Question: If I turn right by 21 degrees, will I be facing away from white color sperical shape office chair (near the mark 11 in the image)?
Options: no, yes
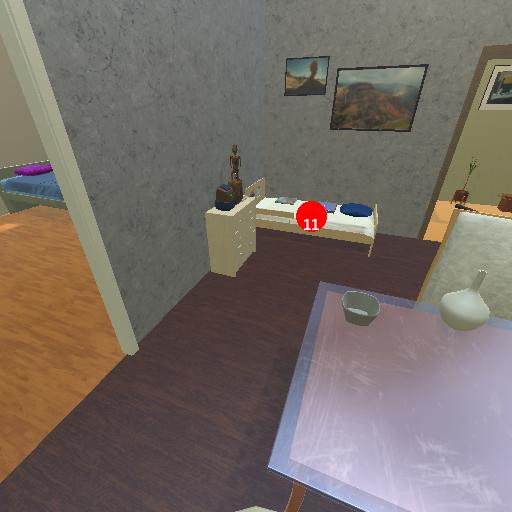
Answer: no